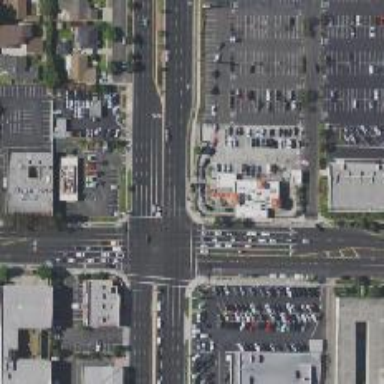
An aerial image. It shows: Marked road crossing.